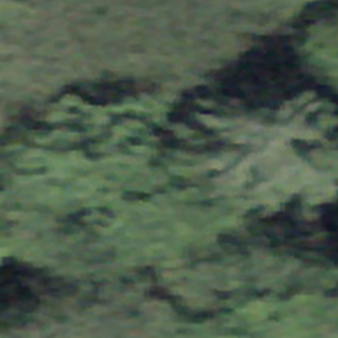
Label: other